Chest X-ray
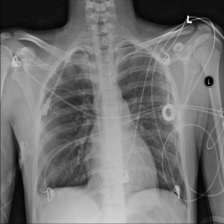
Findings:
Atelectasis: negative
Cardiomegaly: negative
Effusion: negative
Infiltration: negative
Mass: negative
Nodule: negative
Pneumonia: negative
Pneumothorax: negative
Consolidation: negative
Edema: negative
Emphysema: negative
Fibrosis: negative
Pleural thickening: negative
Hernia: negative